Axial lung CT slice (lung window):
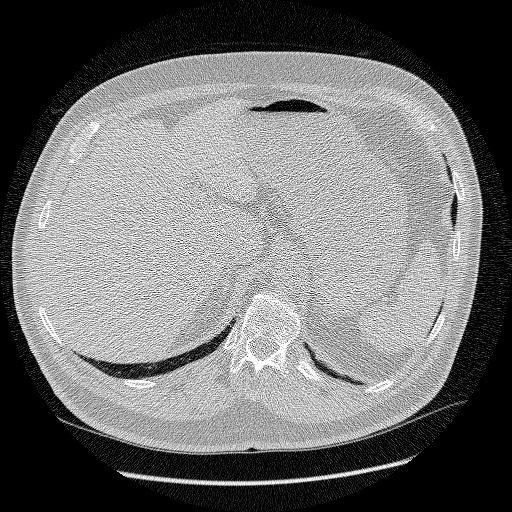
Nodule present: no